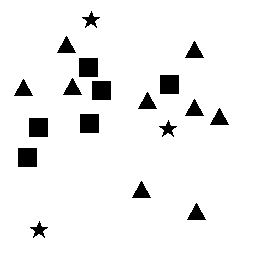
Squares: 6
Triangles: 9
Stars: 3
Total shapes: 18